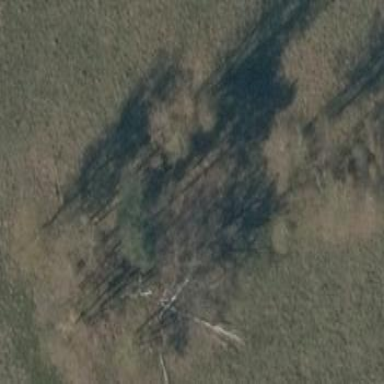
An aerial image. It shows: Patch of scrub vegetation.